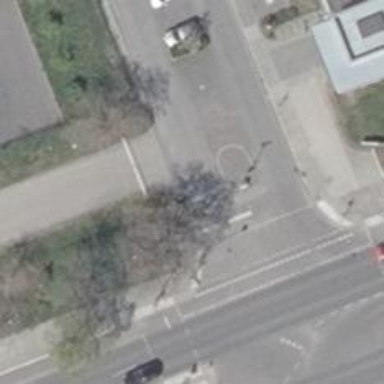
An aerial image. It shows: Road with traffic signals.